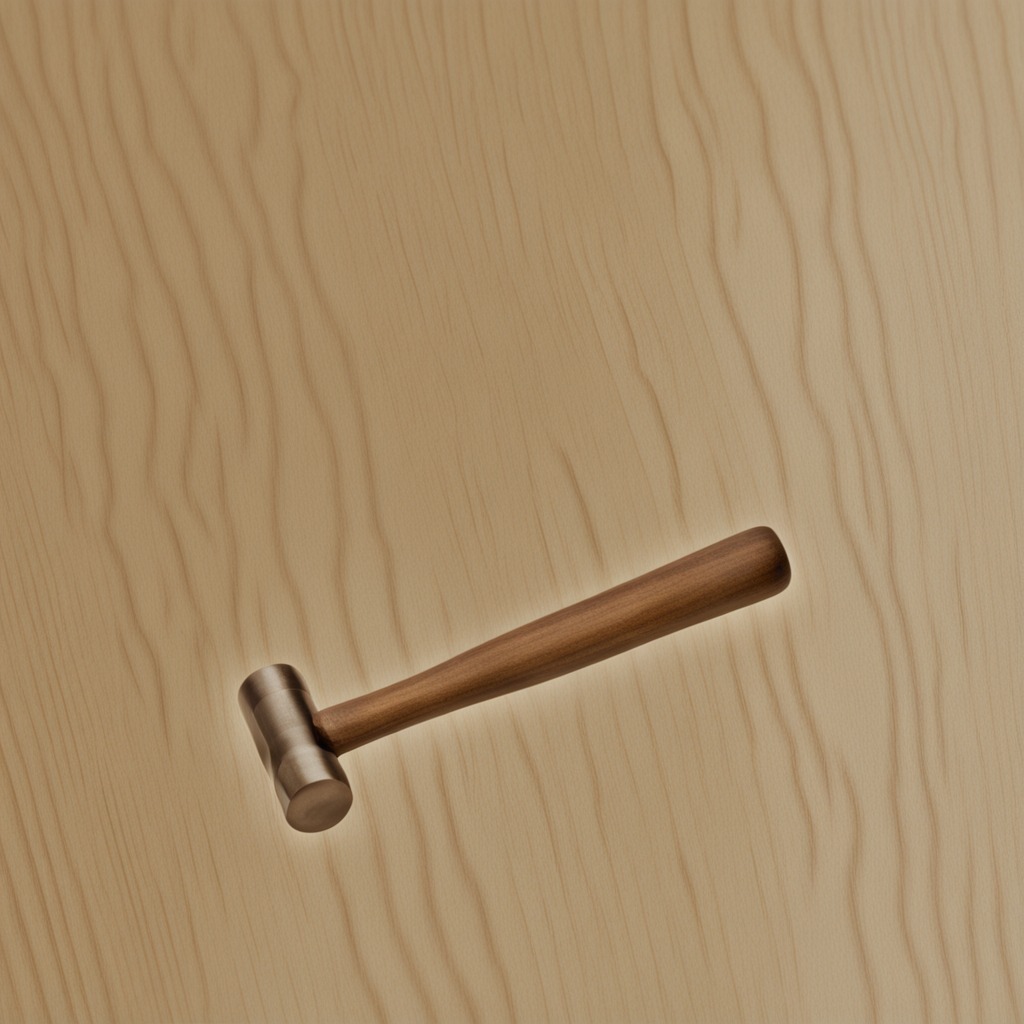
A hammer lying on the plywood surface in a paint workshop lit by afternoon window light.